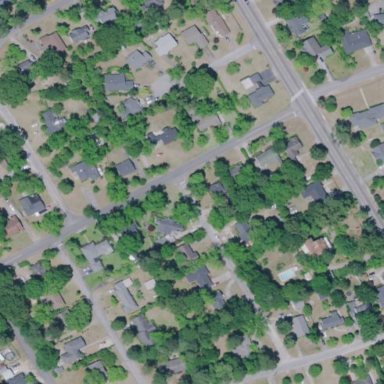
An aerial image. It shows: Residential area in neighborhood consisting of single-family homes.